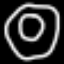
Label: donut